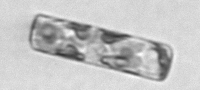
Label: Guinardia_delicatula